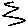
Label: zigzag